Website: crate-barrel
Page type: customer-info-address
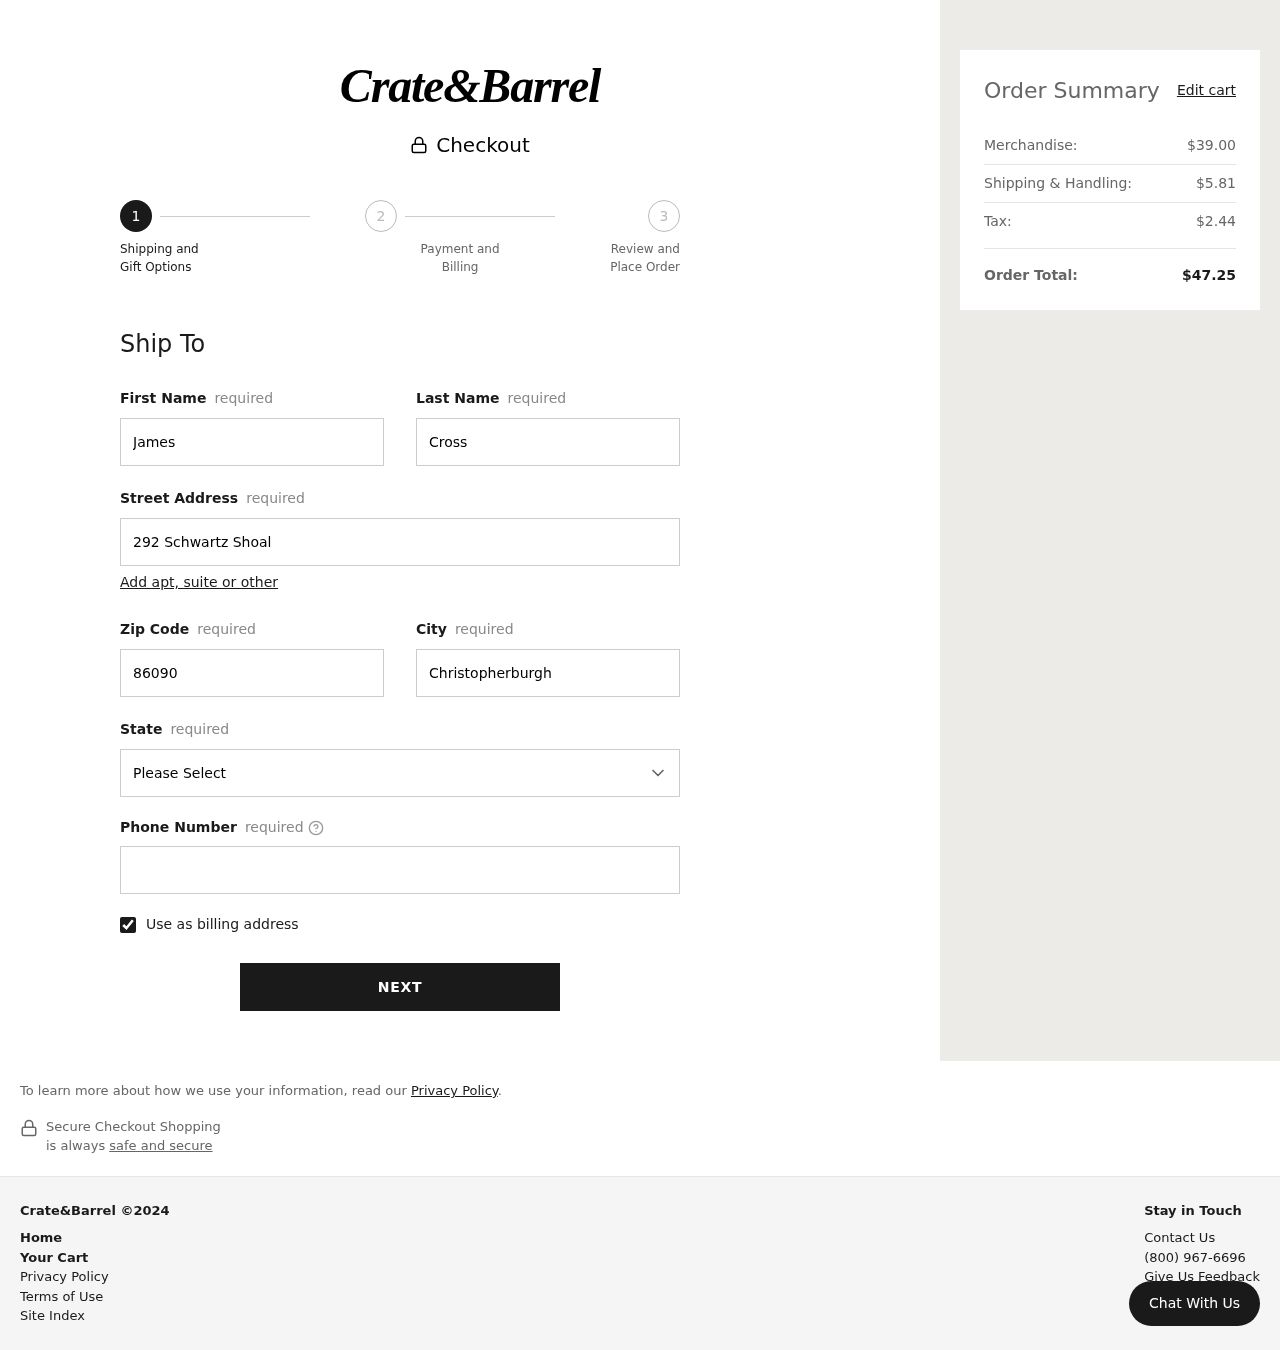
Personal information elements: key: PII_CITY
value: Christopherburgh
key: PII_FIRSTNAME
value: James
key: PII_LASTNAME
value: Cross
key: PII_PHONE
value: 9673016213
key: PII_POSTCODE
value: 86090
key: PII_STATE
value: Georgia
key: PII_STREET
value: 292 Schwartz Shoal
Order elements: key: ORDER_SUBTOTAL
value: $39.00
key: ORDER_SHIPPING_COST
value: $5.81
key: ORDER_TAX
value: $2.44
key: ORDER_TOTAL
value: $47.25